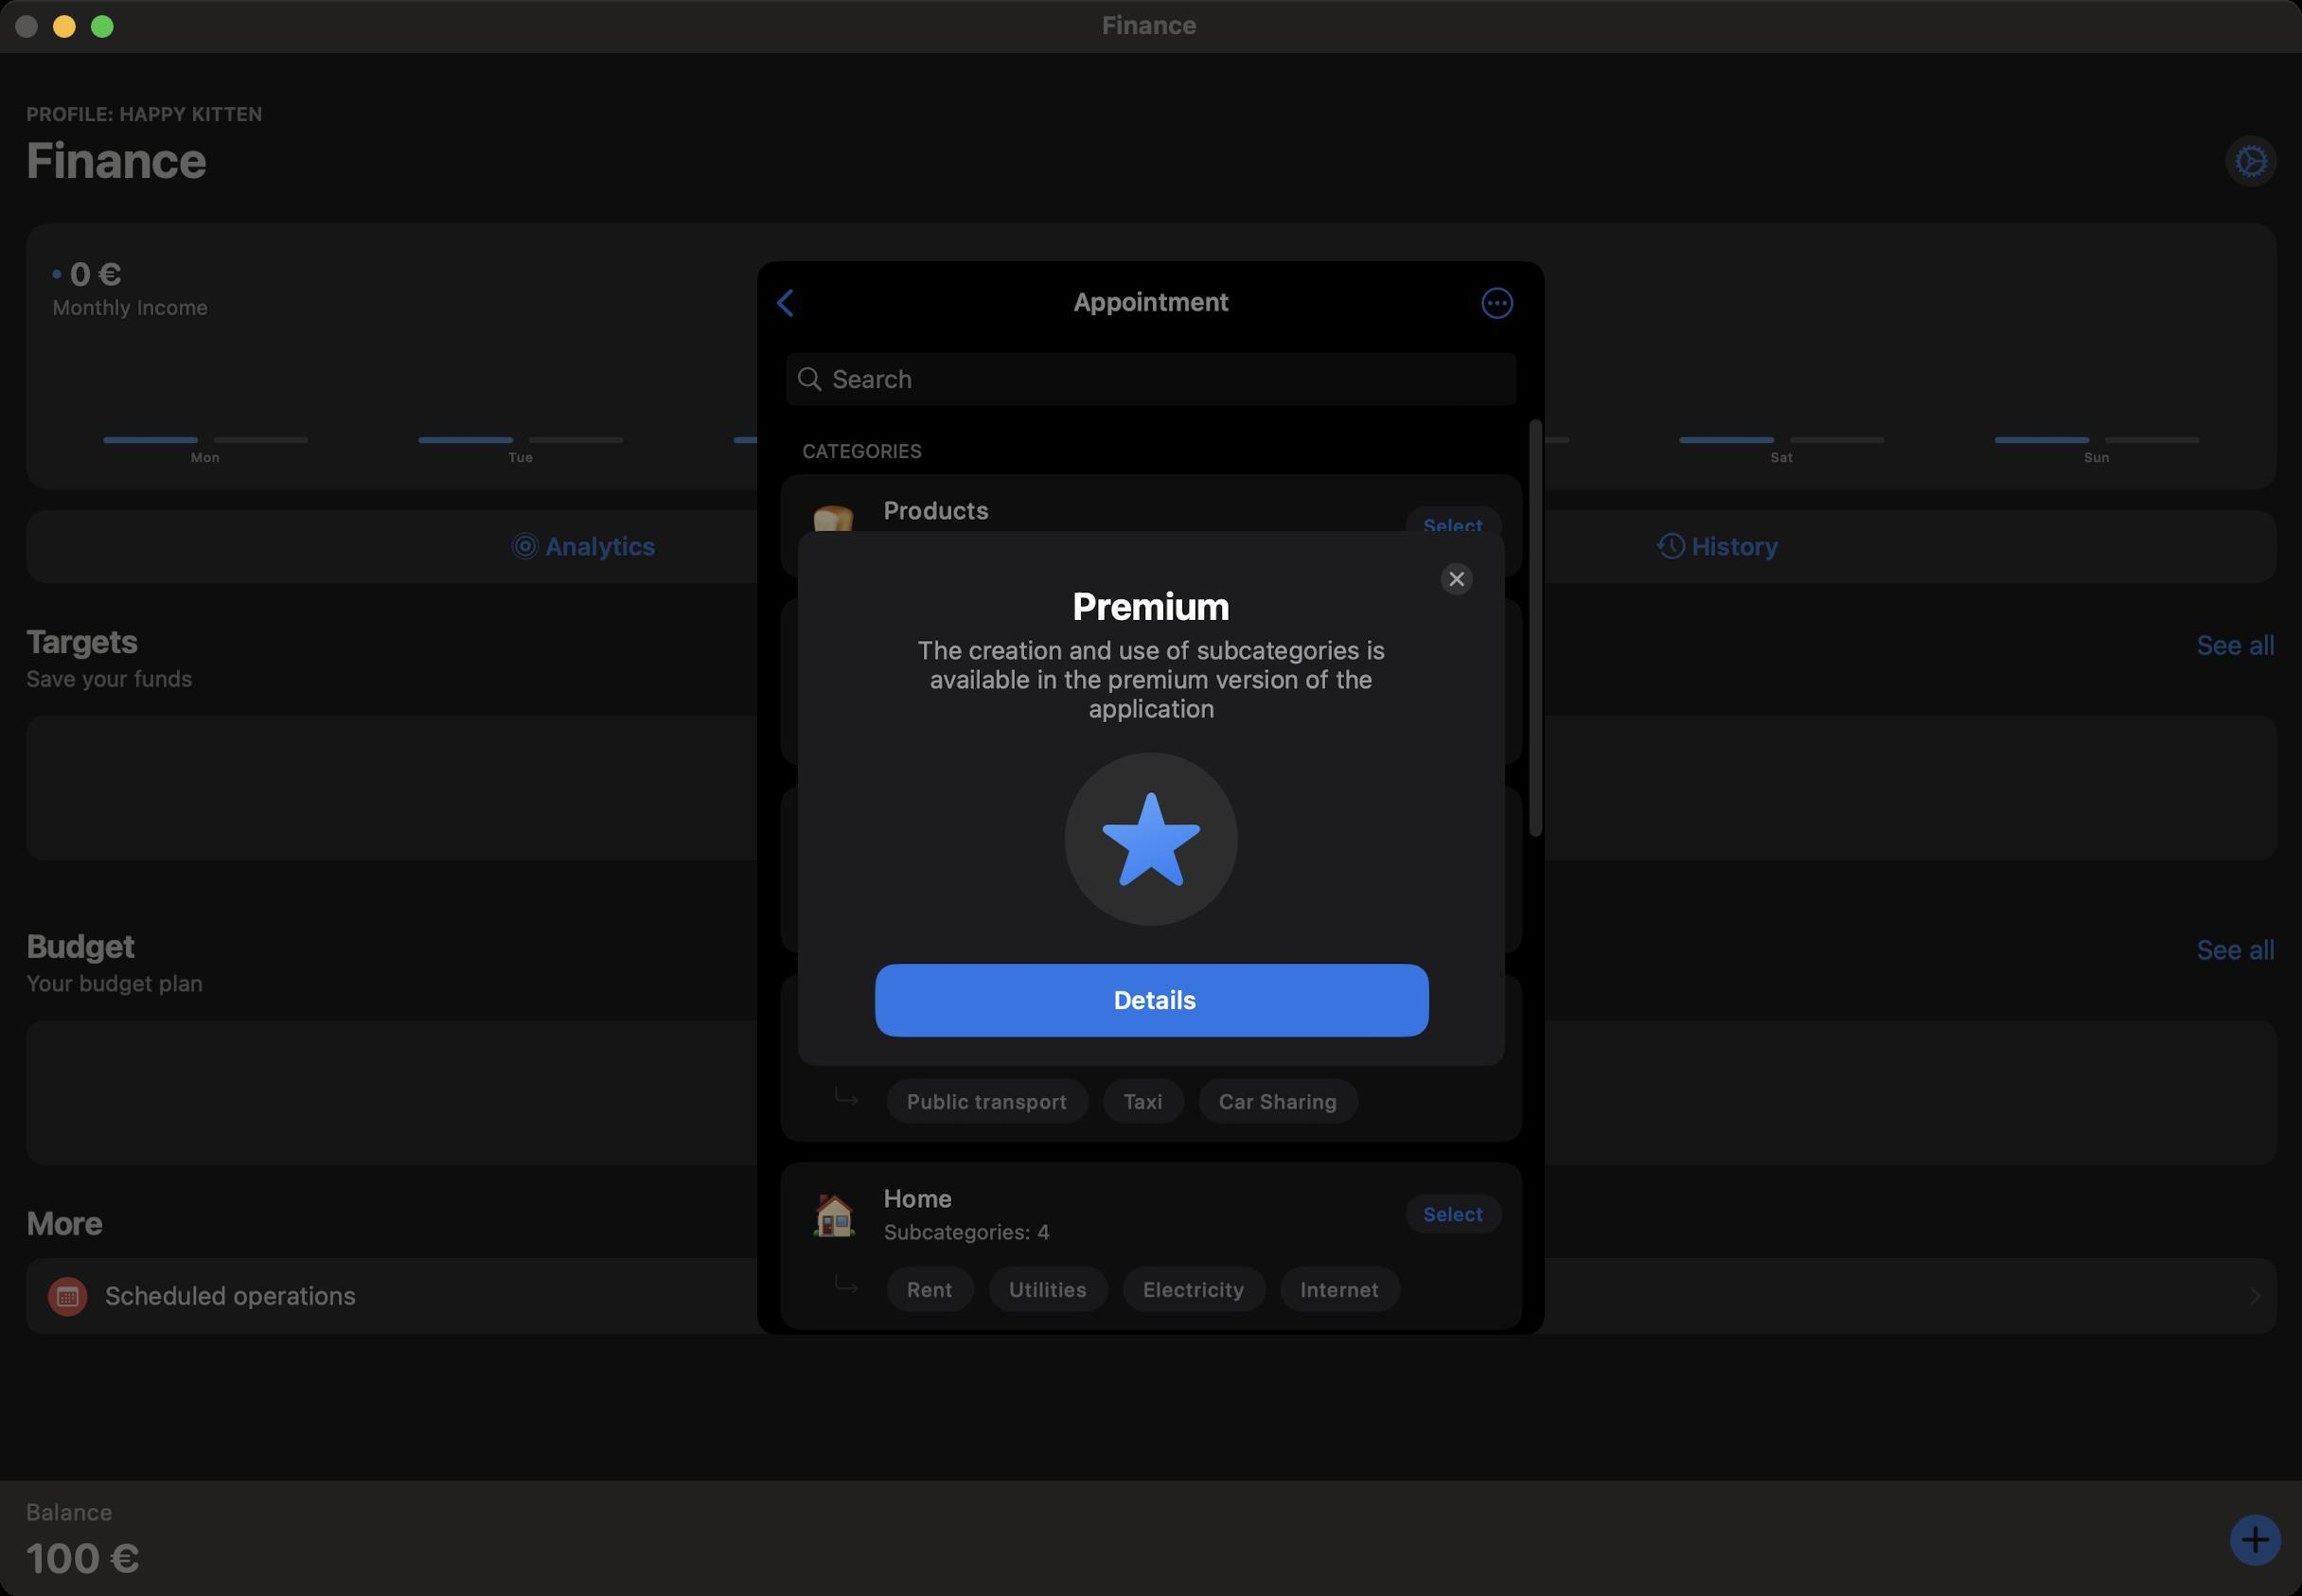
Accessibility tree:
{"name": "Finance", "role": "AXWindow", "description": null, "role_description": "standard window", "value": null, "position": "294.00;94.00", "size": "1216;843", "children": [{"name": null, "role": "AXGroup", "description": null, "role_description": "group", "value": null, "position": "0.00;0.00", "size": "1216;843", "children": [{"name": null, "role": "AXGroup", "description": null, "role_description": "group", "value": null, "position": "0.00;0.00", "size": "1217;843", "children": []}]}, {"name": null, "role": "AXButton", "description": null, "role_description": "close button", "value": null, "position": "7.00;6.00", "size": "14;16", "children": []}, {"name": null, "role": "AXButton", "description": null, "role_description": "zoom button", "value": null, "position": "47.00;6.00", "size": "14;16", "children": [{"name": null, "role": "AXGroup", "description": null, "role_description": "group", "value": null, "position": "47.00;6.00", "size": "14;16", "children": [{"name": null, "role": "AXGroup", "description": null, "role_description": "group", "value": null, "position": "47.00;6.00", "size": "14;16", "children": []}]}]}, {"name": null, "role": "AXButton", "description": null, "role_description": "minimize button", "value": null, "position": "27.00;6.00", "size": "14;16", "children": []}, {"name": null, "role": "AXStaticText", "description": null, "role_description": "text", "value": "Finance", "position": "580.00;5.00", "size": "55;16", "children": []}, {"name": null, "role": "AXSheet", "description": null, "role_description": "sheet", "value": null, "position": "400.00;138.00", "size": "416;567", "children": [{"name": null, "role": "AXGroup", "description": null, "role_description": "group", "value": null, "position": "400.00;138.00", "size": "416;567", "children": [{"name": null, "role": "AXGroup", "description": null, "role_description": "group", "value": null, "position": "400.00;138.00", "size": "417;567", "children": [{"name": null, "role": "AXButton", "description": "smallCloseButton", "role_description": "button", "value": null, "position": "751.89;288.15", "size": "34;34", "children": []}, {"name": null, "role": "AXGroup", "description": null, "role_description": "group", "value": null, "position": "462.37;308.17", "size": "293;239", "children": [{"name": null, "role": "AXGroup", "description": null, "role_description": "group", "value": null, "position": "483.16;308.17", "size": "251;74", "children": [{"name": null, "role": "AXStaticText", "description": "Premium", "role_description": "text", "value": null, "position": "483.16;308.17", "size": "251;23", "children": []}, {"name": null, "role": "AXStaticText", "description": "The creation and use of subcategories is available in the premium version of the application", "role_description": "text", "value": null, "position": "483.16;335.89", "size": "251;46", "children": []}]}, {"name": null, "role": "AXGroup", "description": null, "role_description": "group", "value": null, "position": "462.37;509.14", "size": "293;38", "children": [{"name": null, "role": "AXButton", "description": "Details", "role_description": "button", "value": null, "position": "462.37;509.14", "size": "293;38", "children": []}]}]}]}]}]}, {"name": "Finance", "role": "AXWindow", "description": null, "role_description": "standard window", "value": null, "position": "294.00;94.00", "size": "1216;843", "children": [{"name": null, "role": "AXGroup", "description": null, "role_description": "group", "value": null, "position": "0.00;0.00", "size": "1216;843", "children": [{"name": null, "role": "AXGroup", "description": null, "role_description": "group", "value": null, "position": "0.00;0.00", "size": "1217;843", "children": []}]}, {"name": null, "role": "AXButton", "description": null, "role_description": "close button", "value": null, "position": "7.00;6.00", "size": "14;16", "children": []}, {"name": null, "role": "AXButton", "description": null, "role_description": "zoom button", "value": null, "position": "47.00;6.00", "size": "14;16", "children": [{"name": null, "role": "AXGroup", "description": null, "role_description": "group", "value": null, "position": "47.00;6.00", "size": "14;16", "children": [{"name": null, "role": "AXGroup", "description": null, "role_description": "group", "value": null, "position": "47.00;6.00", "size": "14;16", "children": []}]}]}, {"name": null, "role": "AXButton", "description": null, "role_description": "minimize button", "value": null, "position": "27.00;6.00", "size": "14;16", "children": []}, {"name": null, "role": "AXStaticText", "description": null, "role_description": "text", "value": "Finance", "position": "580.00;5.00", "size": "55;16", "children": []}, {"name": null, "role": "AXSheet", "description": null, "role_description": "sheet", "value": null, "position": "400.00;138.00", "size": "416;567", "children": [{"name": null, "role": "AXGroup", "description": null, "role_description": "group", "value": null, "position": "400.00;138.00", "size": "416;567", "children": [{"name": null, "role": "AXGroup", "description": null, "role_description": "group", "value": null, "position": "400.00;138.00", "size": "417;567", "children": [{"name": null, "role": "AXButton", "description": "smallCloseButton", "role_description": "button", "value": null, "position": "751.89;288.15", "size": "34;34", "children": []}, {"name": null, "role": "AXGroup", "description": null, "role_description": "group", "value": null, "position": "462.37;308.17", "size": "293;239", "children": [{"name": null, "role": "AXGroup", "description": null, "role_description": "group", "value": null, "position": "483.16;308.17", "size": "251;74", "children": [{"name": null, "role": "AXStaticText", "description": "Premium", "role_description": "text", "value": null, "position": "483.16;308.17", "size": "251;23", "children": []}, {"name": null, "role": "AXStaticText", "description": "The creation and use of subcategories is available in the premium version of the application", "role_description": "text", "value": null, "position": "483.16;335.89", "size": "251;46", "children": []}]}, {"name": null, "role": "AXGroup", "description": null, "role_description": "group", "value": null, "position": "462.37;509.14", "size": "293;38", "children": [{"name": null, "role": "AXButton", "description": "Details", "role_description": "button", "value": null, "position": "462.37;509.14", "size": "293;38", "children": []}]}]}]}]}]}]}]}